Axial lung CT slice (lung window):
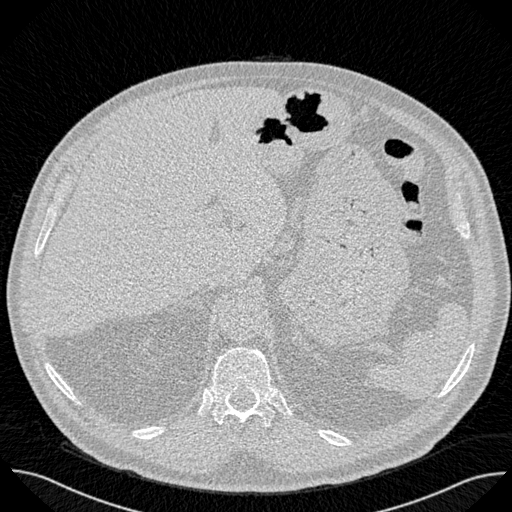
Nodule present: no